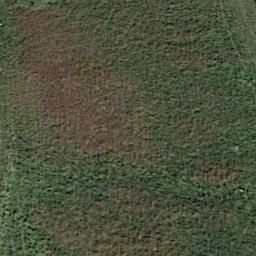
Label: meadow